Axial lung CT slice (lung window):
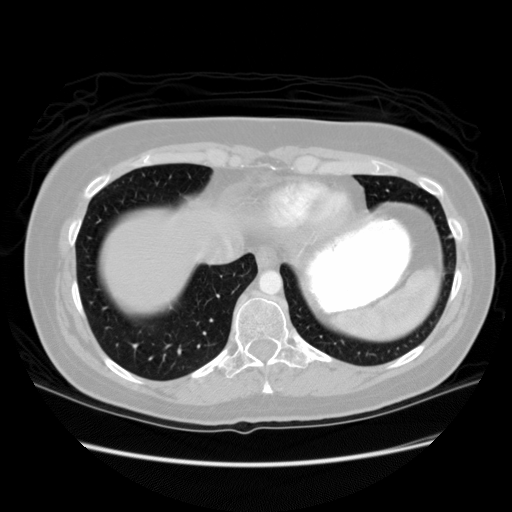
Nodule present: no